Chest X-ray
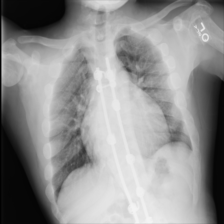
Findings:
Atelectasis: negative
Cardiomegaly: negative
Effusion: negative
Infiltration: negative
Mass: negative
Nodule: negative
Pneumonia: negative
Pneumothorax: negative
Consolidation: negative
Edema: negative
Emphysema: negative
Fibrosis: positive
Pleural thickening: negative
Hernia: negative